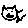
Label: cat